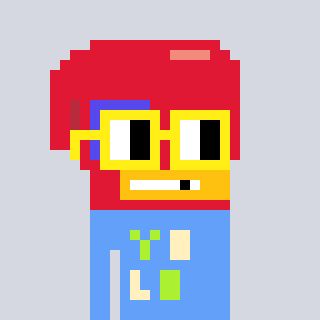
a pixel art character with square yellow glasses, a boxing glove-shaped head and a blue-colored body on a cool background